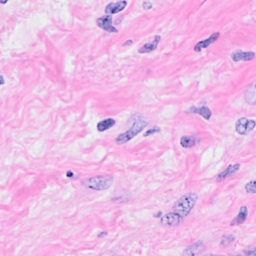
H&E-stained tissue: Breast